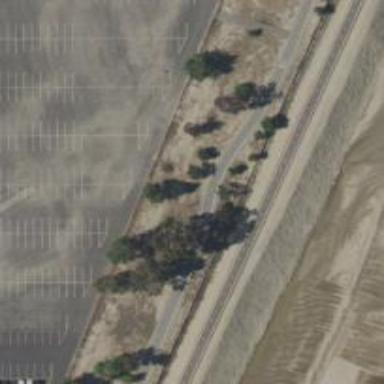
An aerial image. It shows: Asphalt road designated for service vehicles.